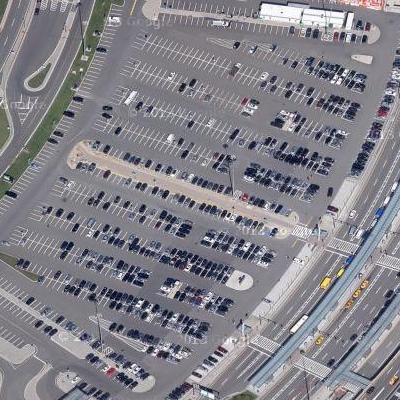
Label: Parking